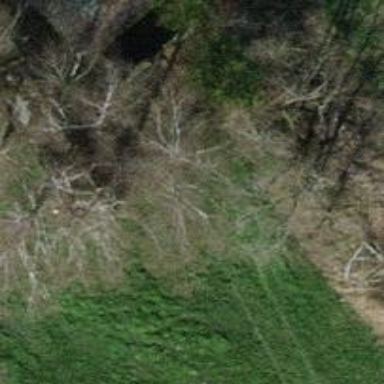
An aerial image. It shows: Single tag "natural: tree."